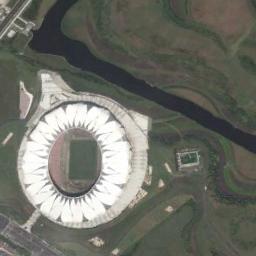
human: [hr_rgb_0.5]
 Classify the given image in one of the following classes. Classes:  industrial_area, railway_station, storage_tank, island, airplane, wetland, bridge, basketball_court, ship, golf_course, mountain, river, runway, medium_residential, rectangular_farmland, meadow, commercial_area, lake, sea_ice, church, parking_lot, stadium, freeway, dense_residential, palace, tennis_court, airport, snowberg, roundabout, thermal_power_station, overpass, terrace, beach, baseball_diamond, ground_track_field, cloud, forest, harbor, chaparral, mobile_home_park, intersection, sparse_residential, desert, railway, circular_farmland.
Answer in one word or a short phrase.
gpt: stadium